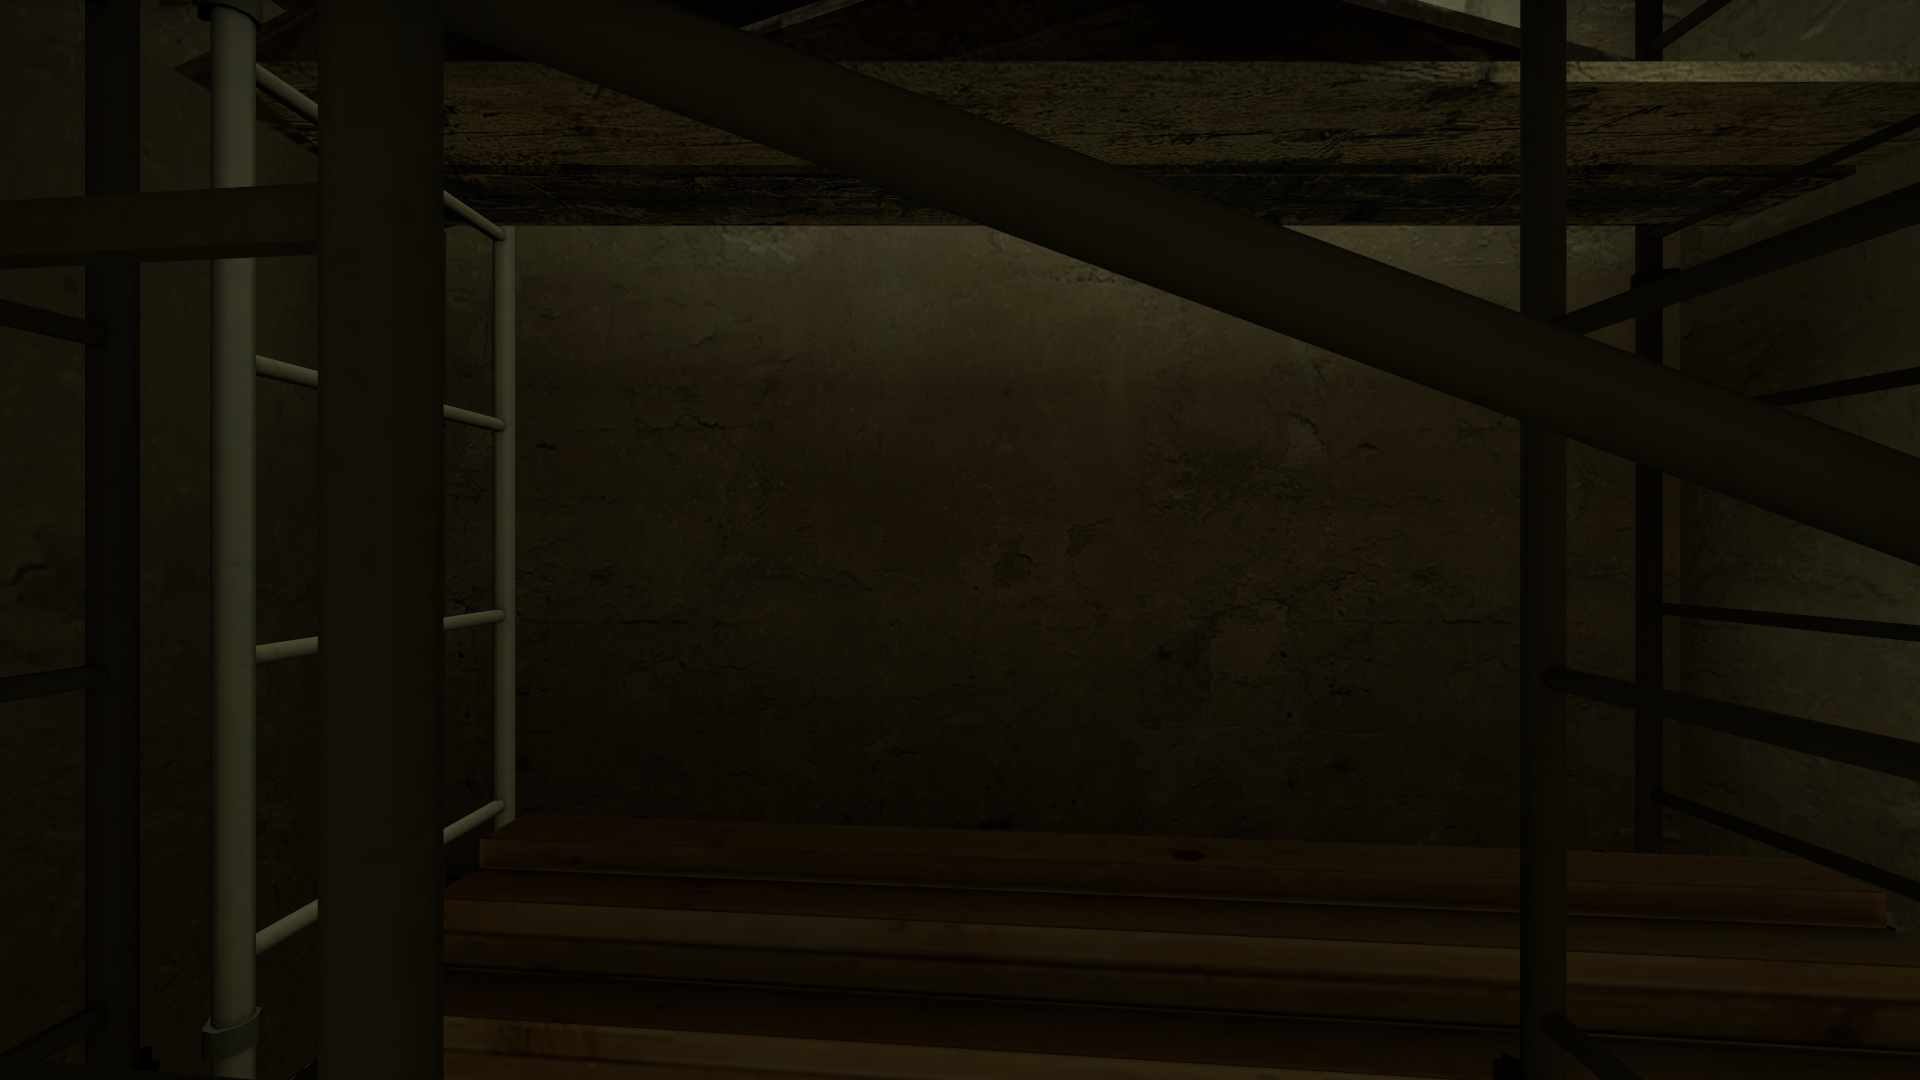
Map: de_mirage